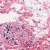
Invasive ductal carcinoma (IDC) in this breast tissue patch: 0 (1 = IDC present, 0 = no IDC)